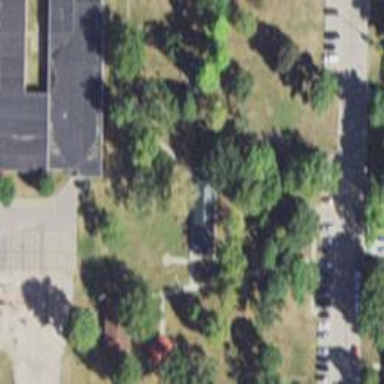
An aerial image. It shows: Disc golf tee area.